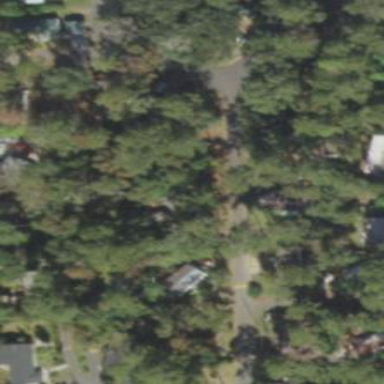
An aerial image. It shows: Residential area known as trailer park.